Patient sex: F
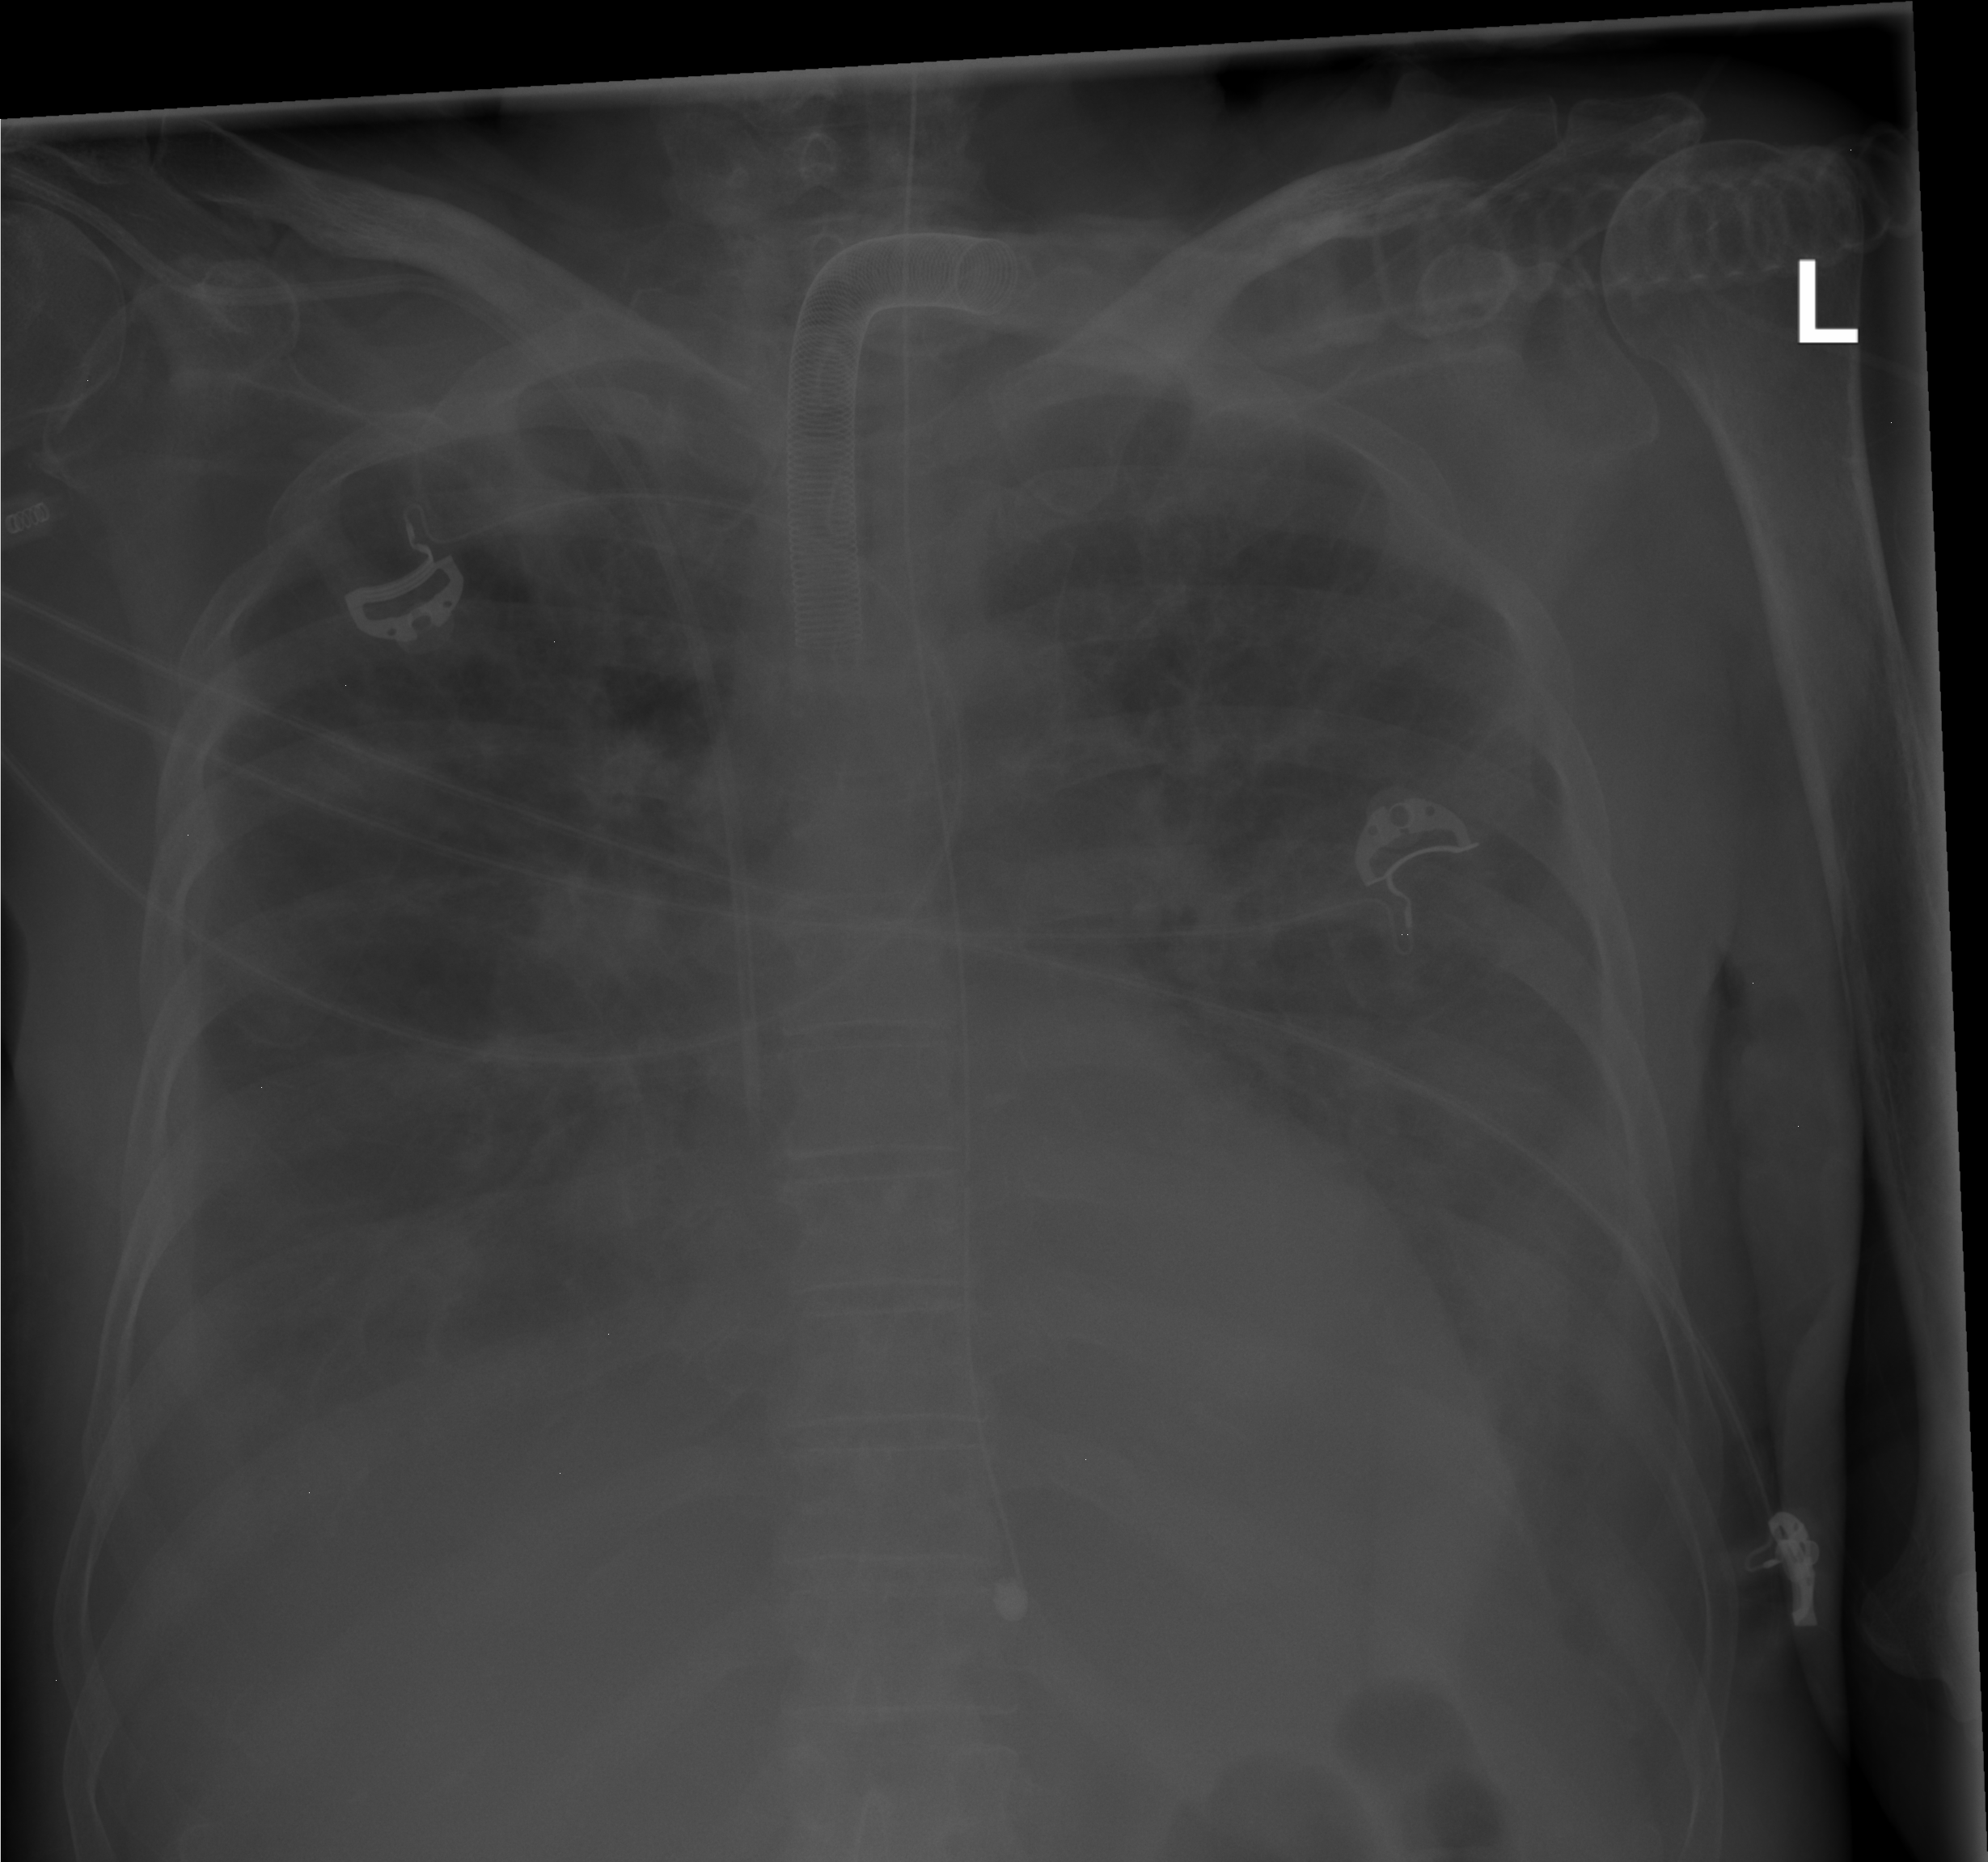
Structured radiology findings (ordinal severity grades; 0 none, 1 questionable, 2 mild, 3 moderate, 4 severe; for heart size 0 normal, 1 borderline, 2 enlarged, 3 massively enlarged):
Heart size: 0
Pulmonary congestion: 2
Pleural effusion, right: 2
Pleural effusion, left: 2
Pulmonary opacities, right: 0
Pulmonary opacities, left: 0
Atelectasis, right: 2
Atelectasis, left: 2